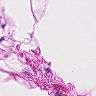
Metastatic tissue present: no